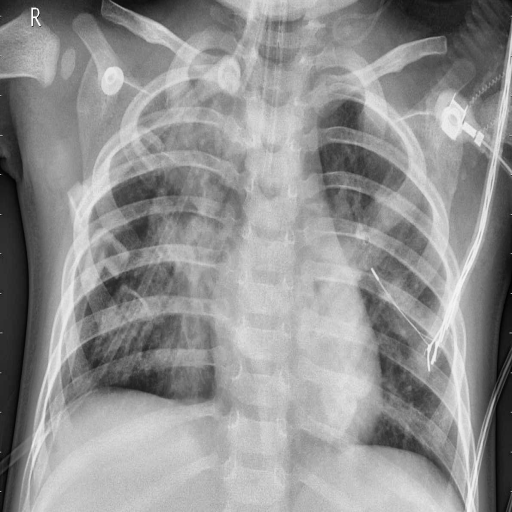
Finding: PNEUMONIA